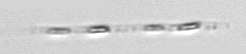
Label: Leptocylindrus